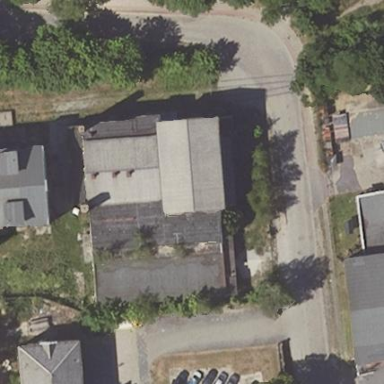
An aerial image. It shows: Industrial building.